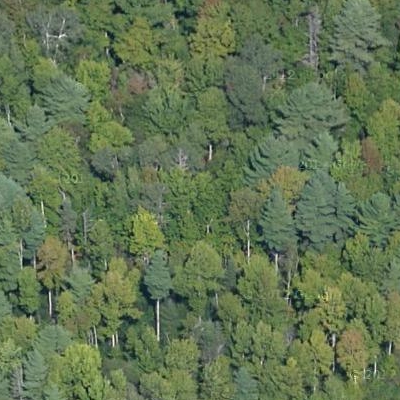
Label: eForest